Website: apple
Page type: review-order
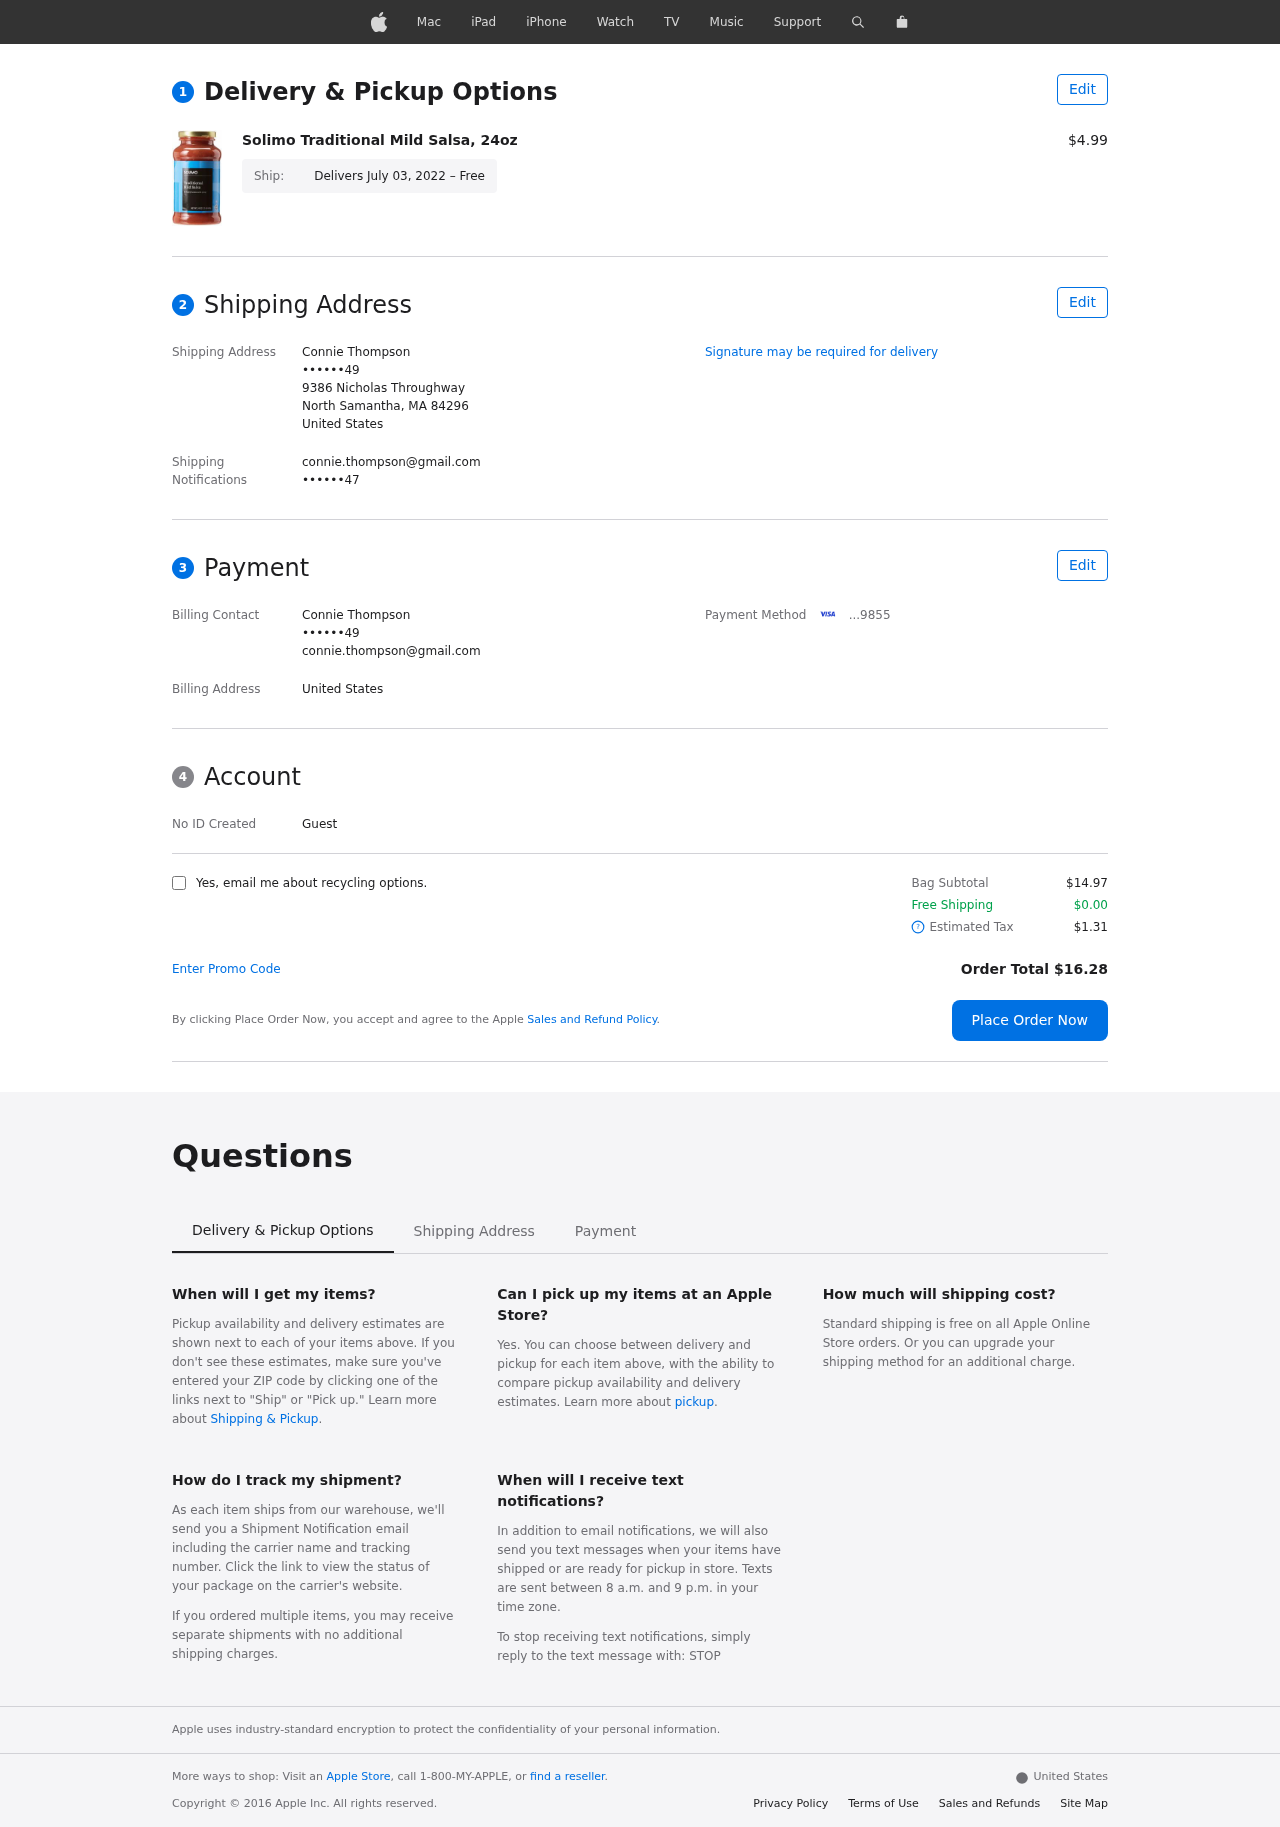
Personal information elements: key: PII_CARD_LAST4
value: ...9855
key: PII_CITY_STATE_ZIP
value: North Samantha, MA 84296
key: PII_COUNTRY
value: United States
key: PII_EMAIL
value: connie.thompson@gmail.com
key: PII_FULLNAME
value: Connie Thompson
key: PII_PHONE
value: ••••••49
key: PII_STREET
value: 9386 Nicholas Throughway
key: PII_ALT_PHONE
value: ••••••47
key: PII_FIRSTNAME
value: Connie
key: PII_LASTNAME
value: Thompson
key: PII_FULLNAME2
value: Connie Thompson
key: PII_FULLNAME3
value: Connie Thompson
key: PII_FIRSTNAME2
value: Connie
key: PII_FIRSTNAME3
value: Connie
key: PII_LASTNAME2
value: Thompson
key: PII_LASTNAME3
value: Thompson
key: PII_FIRSTNAME_DERIVED
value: Connie
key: PII_LASTNAME_DERIVED
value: Thompson
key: PII_FULLNAME_DERIVED
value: Connie Thompson
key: PII_NAME_FULL_DERIVED
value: Connie Thompson
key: PII_PHONE3
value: ••••••49
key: PII_EMAIL2
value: connie.thompson@gmail.com
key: PII_EMAIL3
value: connie.thompson@gmail.com
Product elements: key: PRODUCT1_NAME
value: Solimo Traditional Mild Salsa, 24oz
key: PRODUCT1_PRICE
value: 4.99
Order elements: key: ORDER_DELIVERY_DATE
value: Delivers July 03, 2022 – Free
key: ORDER_SUBTOTAL
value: $14.97
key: ORDER_SHIPPING_COST
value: $0.00
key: ORDER_TAX
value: $1.31
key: ORDER_TOTAL
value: Order Total $16.28